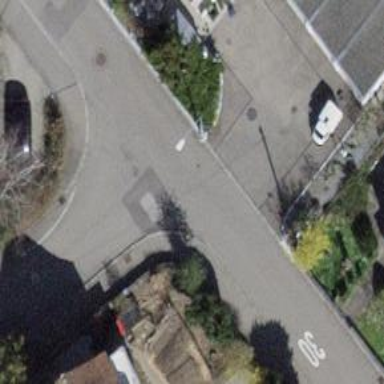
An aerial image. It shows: Residential road with asphalt surface and opposite cycleway.